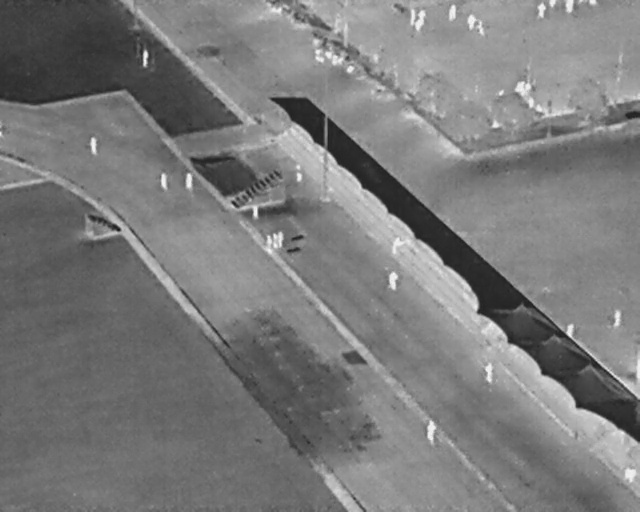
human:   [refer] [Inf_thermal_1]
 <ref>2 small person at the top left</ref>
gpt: <box>[[21, 10, 24, 12, 2], [13, 27, 16, 29, 2]]</box>

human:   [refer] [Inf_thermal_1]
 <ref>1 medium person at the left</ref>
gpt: <box>[[24, 34, 27, 36, 2]]</box>

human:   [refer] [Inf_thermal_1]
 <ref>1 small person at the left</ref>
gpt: <box>[[28, 34, 31, 36, 2]]</box>

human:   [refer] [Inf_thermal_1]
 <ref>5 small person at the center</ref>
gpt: <box>[[45, 33, 48, 34, 2], [38, 40, 41, 42, 2], [40, 46, 43, 47, 2], [41, 46, 44, 47, 2], [42, 46, 45, 47, 2]]</box>

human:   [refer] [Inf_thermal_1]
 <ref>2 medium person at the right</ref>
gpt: <box>[[87, 63, 90, 65, 2], [94, 61, 97, 63, 2]]</box>

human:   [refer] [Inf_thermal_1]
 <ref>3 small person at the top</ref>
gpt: <box>[[62, 2, 65, 3, 2], [64, 3, 66, 5, 2], [64, 2, 67, 4, 2]]</box>

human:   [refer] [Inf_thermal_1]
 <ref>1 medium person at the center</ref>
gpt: <box>[[60, 53, 63, 55, 2]]</box>

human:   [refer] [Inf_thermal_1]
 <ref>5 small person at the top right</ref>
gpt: <box>[[69, 1, 72, 3, 2], [72, 3, 74, 5, 2], [85, 0, 86, 1, 2], [87, 0, 89, 2, 2], [74, 4, 76, 6, 2]]</box>